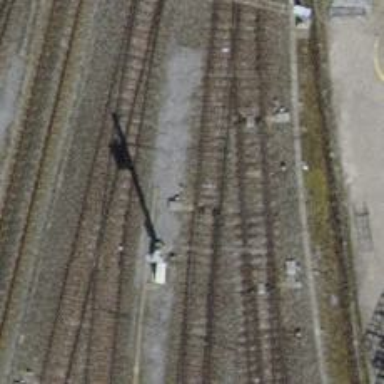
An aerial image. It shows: Railway switch.